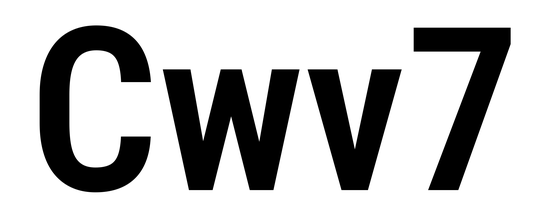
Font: Roboto_Condensed_SemiBold